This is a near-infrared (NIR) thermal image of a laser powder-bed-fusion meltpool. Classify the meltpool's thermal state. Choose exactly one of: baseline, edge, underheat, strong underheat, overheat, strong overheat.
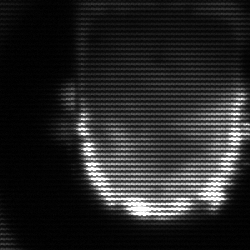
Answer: baseline